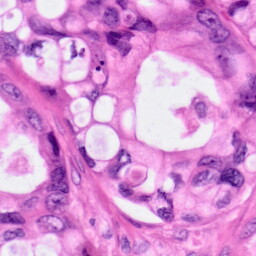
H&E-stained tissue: Pancreatic